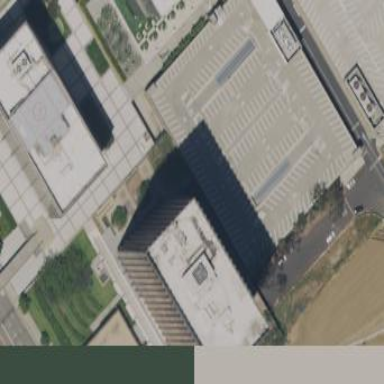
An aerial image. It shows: Commercial building.